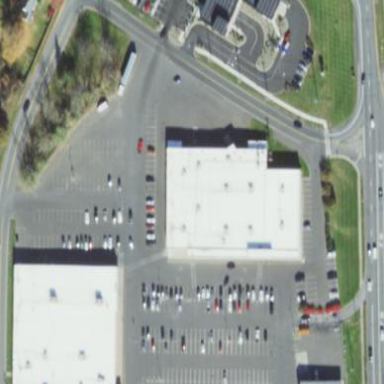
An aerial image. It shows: Retail building.